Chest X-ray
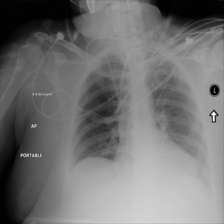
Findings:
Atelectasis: negative
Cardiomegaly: negative
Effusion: negative
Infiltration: negative
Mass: negative
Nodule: negative
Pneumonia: negative
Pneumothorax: negative
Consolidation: negative
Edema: negative
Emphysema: negative
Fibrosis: negative
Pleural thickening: negative
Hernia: negative